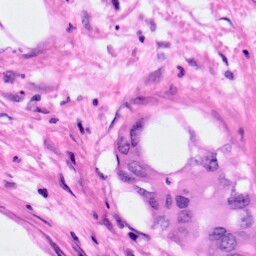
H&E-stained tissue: Pancreatic